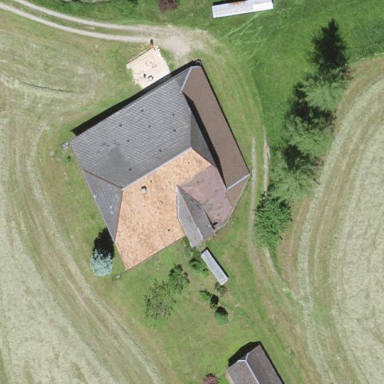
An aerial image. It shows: Farm building.